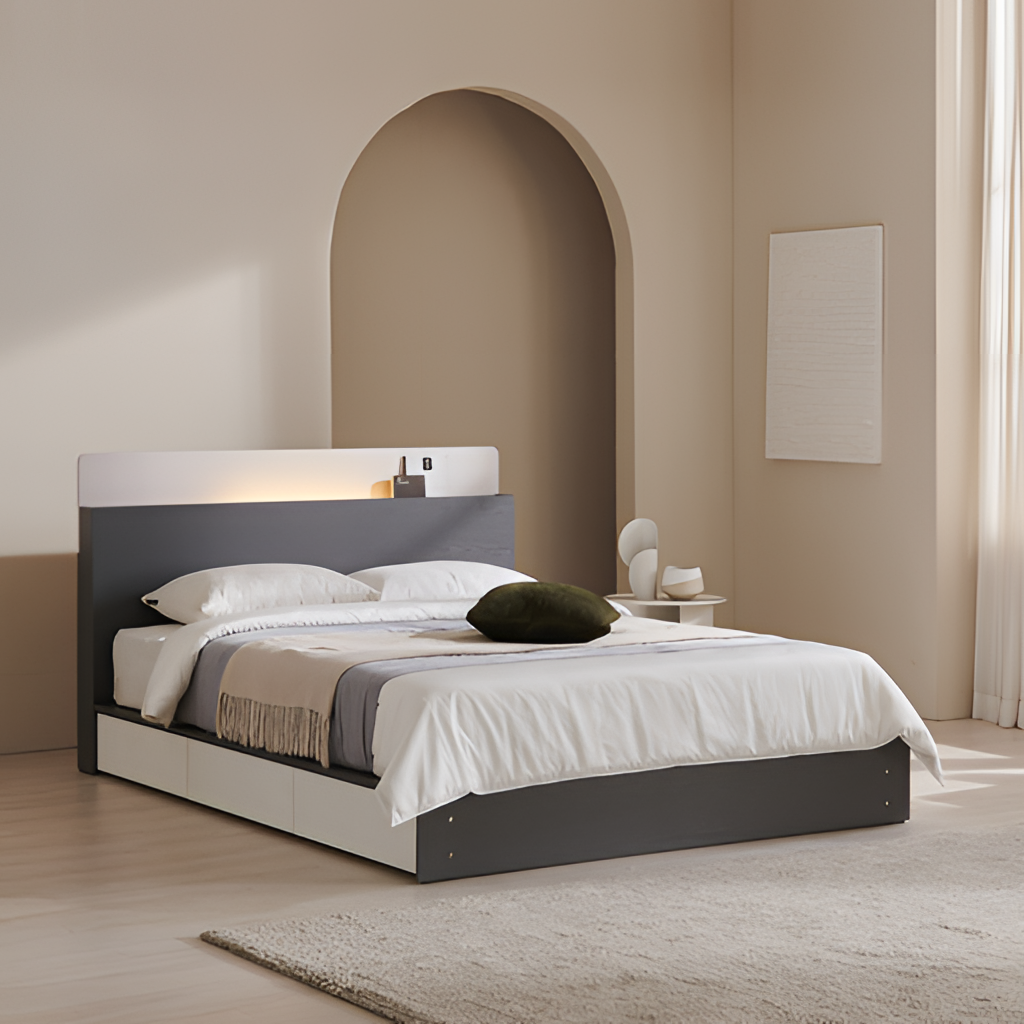
bedroom, wood illuminated headboard bed, contemporary, beige wood flooring, with plank pattern, beige paint wallpaper, with solid pattern